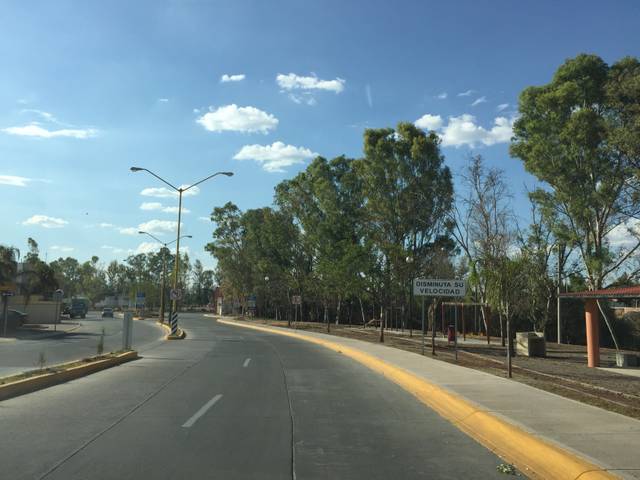
Region: Mexico
Coordinates: 21.842, -102.315